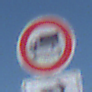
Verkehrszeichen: TatsaechlicheLaenge
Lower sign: RichtungsangabeDurchPfeile5
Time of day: MorningAfternoon
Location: Outdoor (Suburban)
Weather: PartlyCloudy
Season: NotSpecified
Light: Natural